Question: I have implemented core-plot in my iPhone app. I am using the gradient scatter plot as shown below:

How to remove the horizontal markers that appear on Y Axis of the graph in the above core plot?
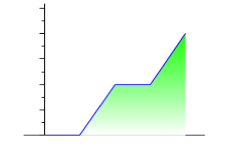
Answer: Set the 'majorTickLineStyle' and 'minorTickLineStyle' properties to 'nil'.